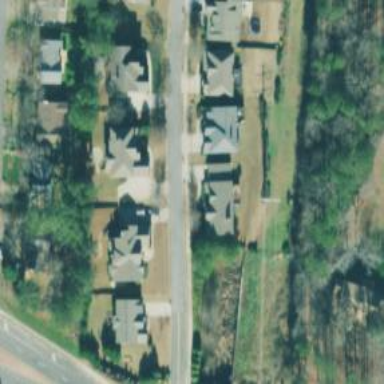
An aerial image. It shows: Residential road with asphalt surface. There is sidewalk on the left side.